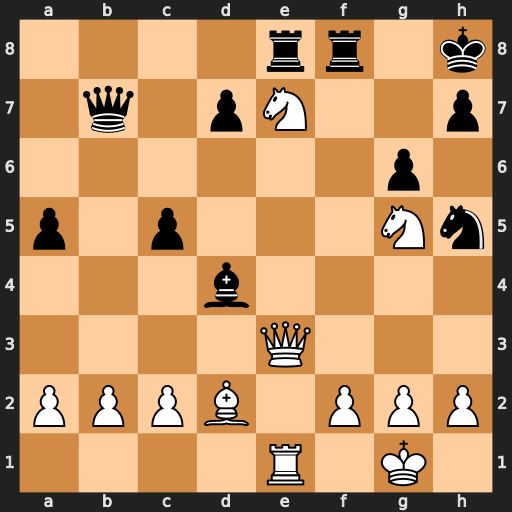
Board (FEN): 4rr1k/1q1pN2p/6p1/p1p3Nn/3b4/4Q3/PPPB1PPP/4R1K1
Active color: w
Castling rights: -
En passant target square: -
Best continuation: Nf7+ Rxf7 Nxg6+ Kg8 Qxe8+